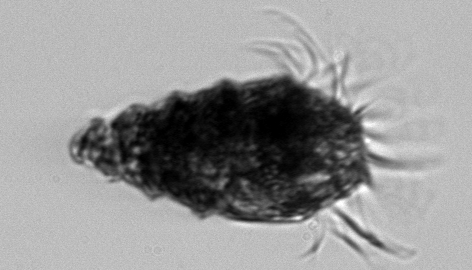
Label: Laboea_strobila